Question: On Microsoft Visual Studio 2010 I would like to create a installer for a solution I created.
I created it by menu way (File > New project... > Other Project Types > Setup and Deployment > Visual Studio Installer > Setup Project), added files to their correct destinations etc., and all works fine, except for prerequisites...
The problem is that my solution depends on .Net 3.5 and I would like to install it automatically together with the installer, in some offline way - no internet downloads on installation time.
If on installer project properties I mark "create setup to install install prerequisite components" and mark "download prerequisites from the same location as my application"...

... when I try to run, it shows messages like that:
> Error 7 The install location for prerequisites has not been set to 'component vendor's web site' and the file 'DotNetFX35SP1\dotNetFX20spnet.msp' in item '.NET Framework 3.5 SP1' can not be located on disk. See Help for more information. D:\Projetos\Eletronica\M013-Moura\HG-V6-release1\VidaCiclada-semTemperatura\VidaCiclada_Installer\VidaCiclada_Installer.vdproj VidaCiclada_Installer
Well, I put my offline installer of .Net 3.5 on the same folder EXE output of my solution is. What am I doing wrong?
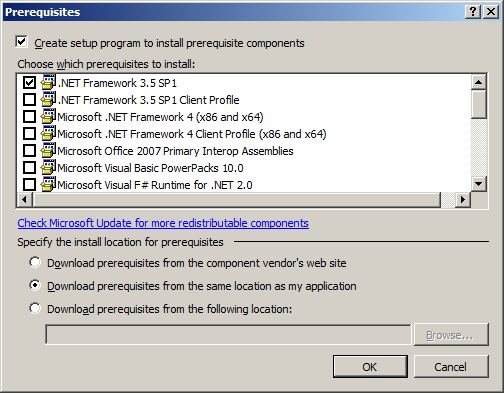
Answer: Although I could not completely finished my installer package, I found the issue:
1. I clicked on properties panel
2. I clicked on the setup project
3. On property named "Localization", I changed the value to "English (United States)"
So I could build the project and execute the installer normally (except for SQL Server Express, that I would like to install with that package too, but although it is executed with setup, it does not create the Windows services for it...).
I.e., the issue was that my VS2010 doesn't have the files needed for the setup on my native language, "Portuguese (Brazil)", but it has for English language. The final setup will install prerequisites on English language...